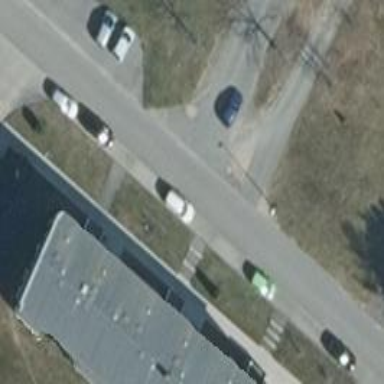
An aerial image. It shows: Asphalt road designated as living street.